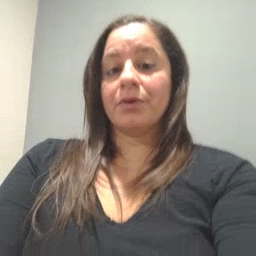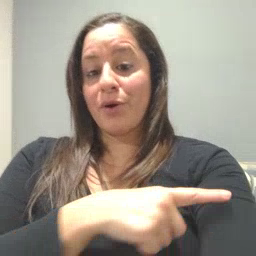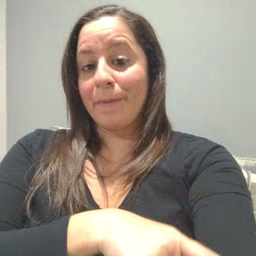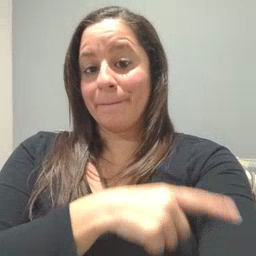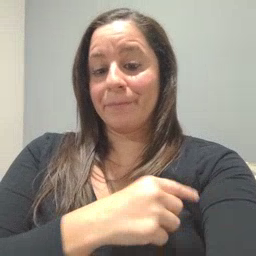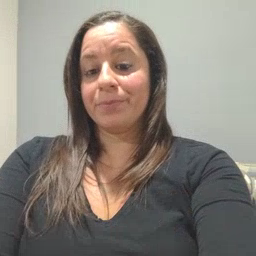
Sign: arm